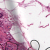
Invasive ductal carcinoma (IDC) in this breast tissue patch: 0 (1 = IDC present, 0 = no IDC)